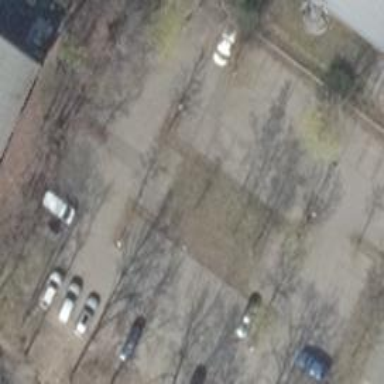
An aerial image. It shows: Parking area with paving stones.